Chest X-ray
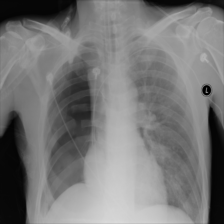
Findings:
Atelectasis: negative
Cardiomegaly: negative
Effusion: negative
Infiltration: positive
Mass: negative
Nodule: negative
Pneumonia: negative
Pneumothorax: negative
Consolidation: negative
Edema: negative
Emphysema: negative
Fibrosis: negative
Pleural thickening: negative
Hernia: negative